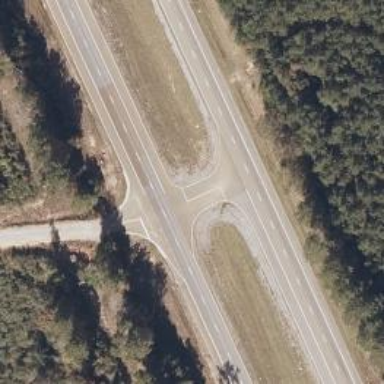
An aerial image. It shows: Asphalt trunk highway which is also expressway.